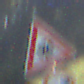
Verkehrszeichen: SchneeOderEisglaette
Zusatzzeichen unten: Ueberholverbot
Umgebung: Outdoor, Nature
Tageszeit: MorningAfternoon
Wetter: PartlyCloudy
Licht: Natural
Jahreszeit: NotSpecified
Kontrast: HighContrast